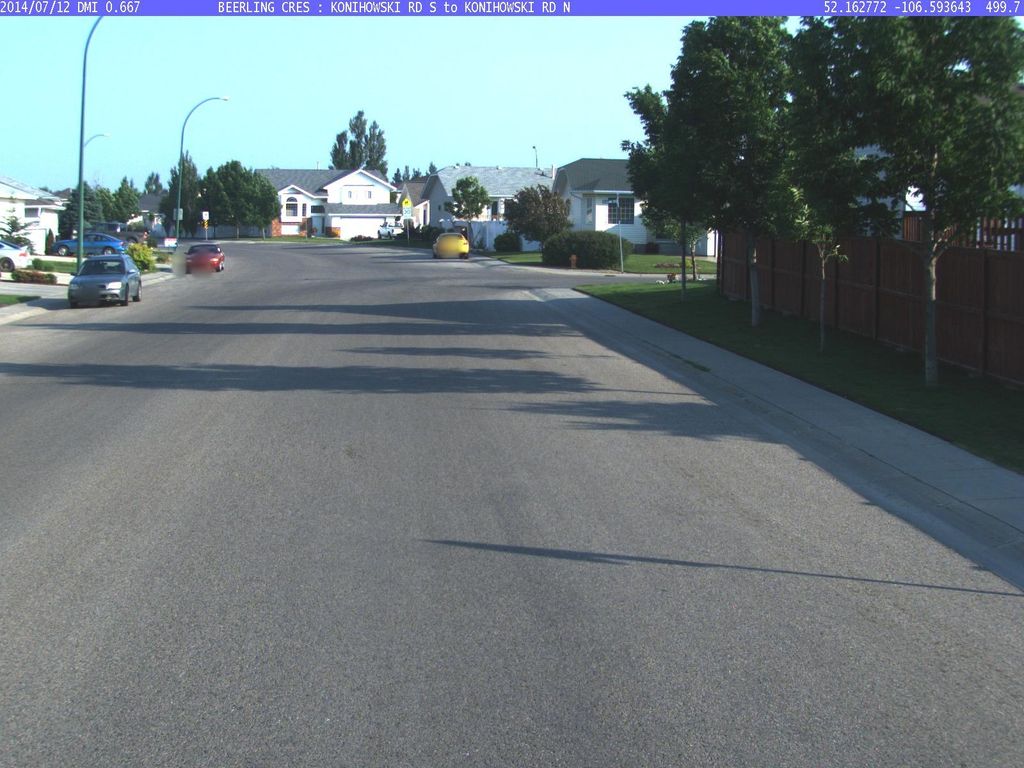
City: saskatoon